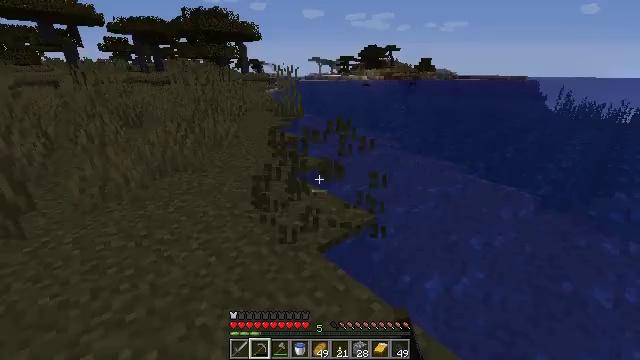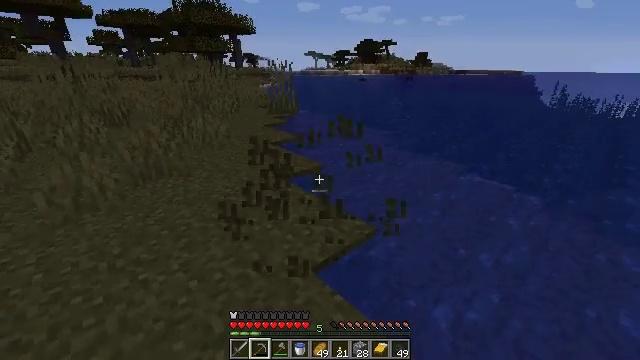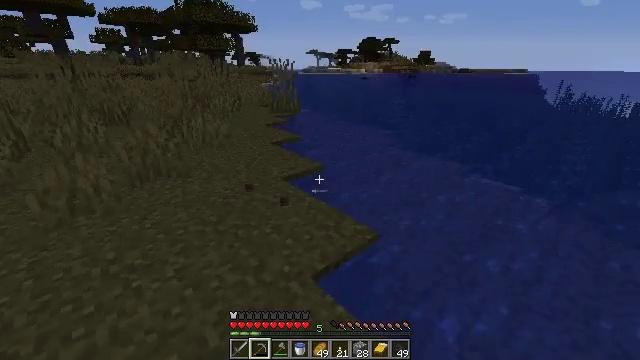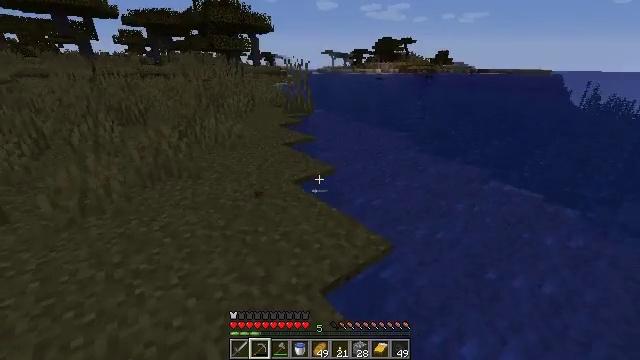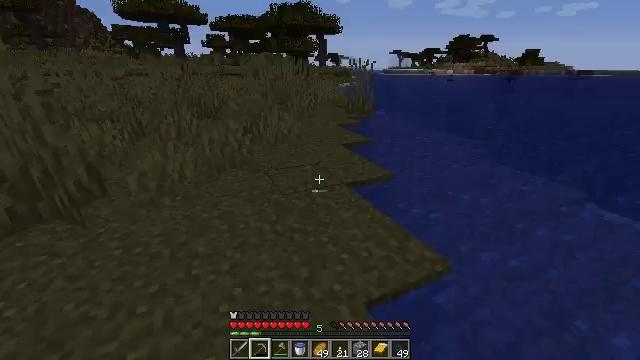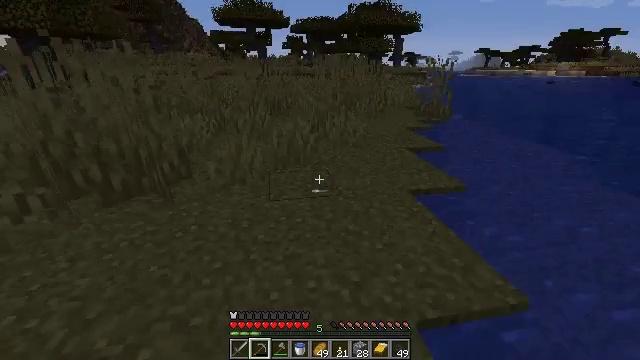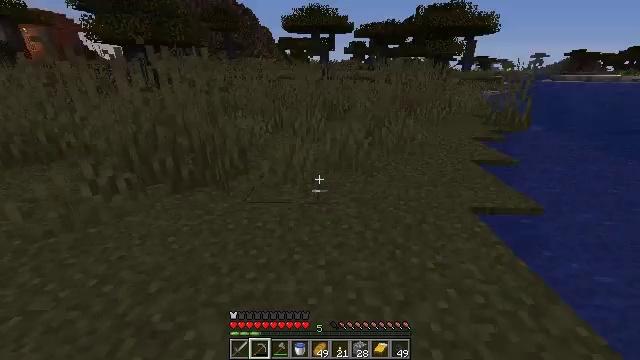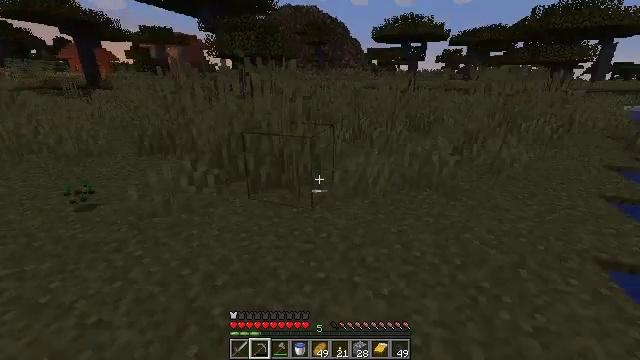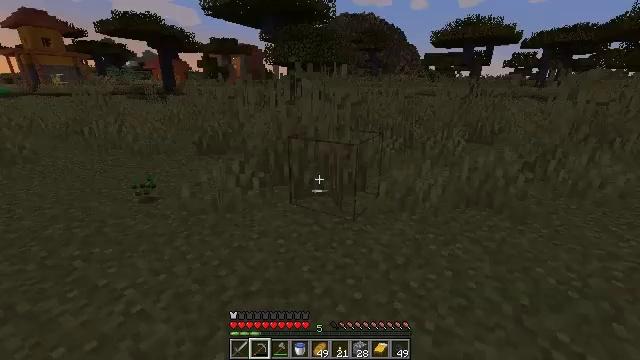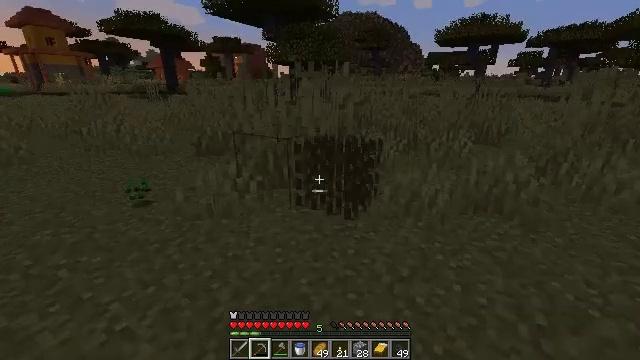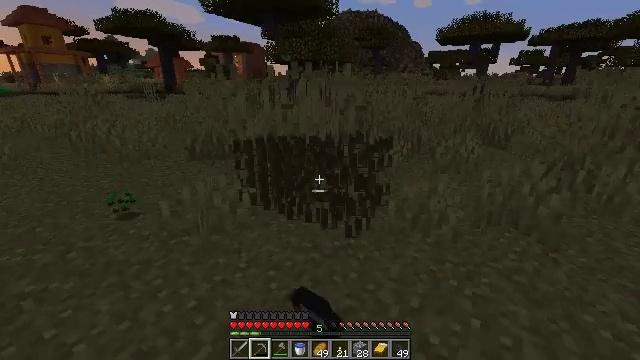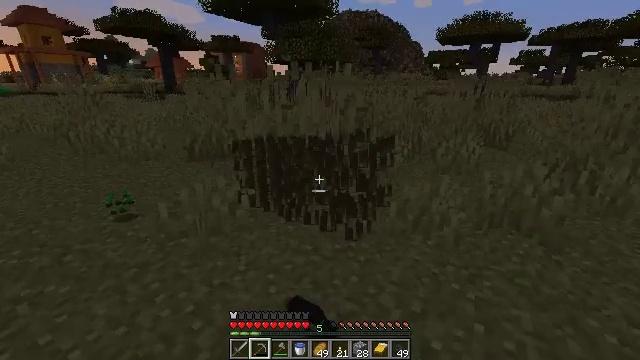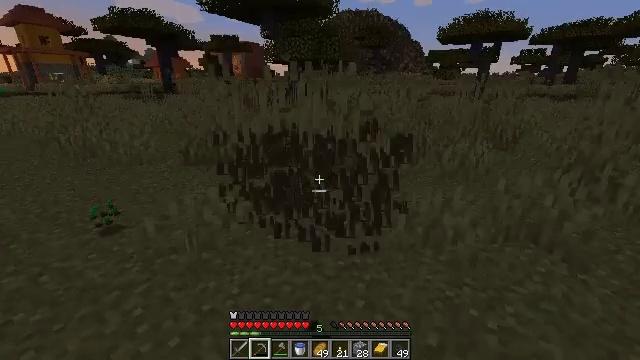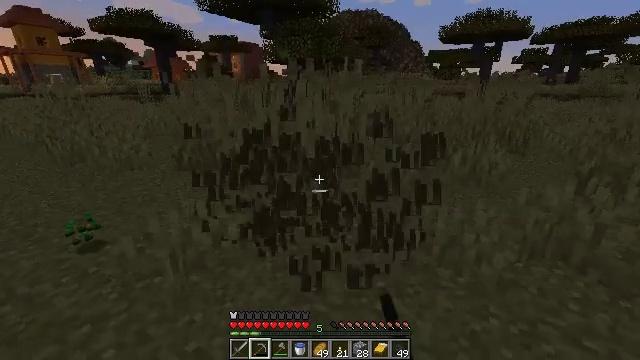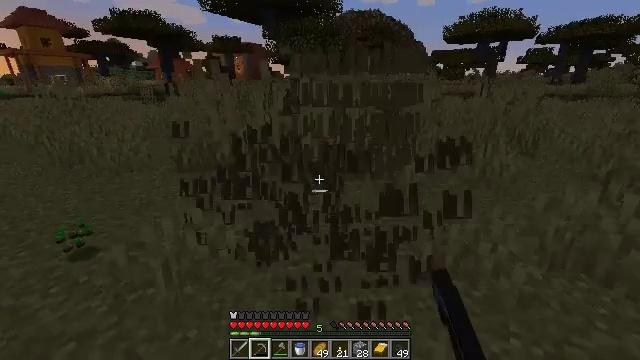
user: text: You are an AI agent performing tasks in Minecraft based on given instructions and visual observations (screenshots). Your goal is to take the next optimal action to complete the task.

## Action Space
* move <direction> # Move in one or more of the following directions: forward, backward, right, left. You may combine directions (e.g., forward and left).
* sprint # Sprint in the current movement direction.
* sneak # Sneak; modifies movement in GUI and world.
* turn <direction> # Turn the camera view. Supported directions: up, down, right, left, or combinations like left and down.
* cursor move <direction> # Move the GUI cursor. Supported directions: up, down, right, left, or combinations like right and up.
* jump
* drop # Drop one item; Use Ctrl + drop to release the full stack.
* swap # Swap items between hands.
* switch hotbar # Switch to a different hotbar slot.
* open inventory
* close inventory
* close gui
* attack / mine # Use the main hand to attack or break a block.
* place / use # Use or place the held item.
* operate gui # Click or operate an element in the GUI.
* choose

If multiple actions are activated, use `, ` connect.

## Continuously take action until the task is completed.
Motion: motion action
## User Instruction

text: Collect tall grass by breaking it.
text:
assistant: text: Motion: move forward, attack / mine
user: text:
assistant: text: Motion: move forward, attack / mine
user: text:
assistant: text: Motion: turn left
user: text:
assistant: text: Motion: turn left
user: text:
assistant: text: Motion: turn left
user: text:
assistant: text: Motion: move forward, turn left
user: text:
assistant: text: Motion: move forward, turn left and up
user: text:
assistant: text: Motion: move forward, turn left and up
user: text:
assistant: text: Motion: move forward, attack / mine
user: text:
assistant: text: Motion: move forward, attack / mine
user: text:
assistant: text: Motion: move forward, attack / mine
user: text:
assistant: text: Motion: move forward, attack / mine
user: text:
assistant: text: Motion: move forward, attack / mine
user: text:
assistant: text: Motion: move forward, attack / mine
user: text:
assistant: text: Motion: attack / mine